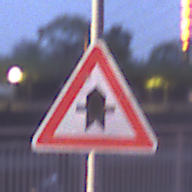
Verkehrszeichen: Vorfahrt
Umgebung: Outdoor, Urban
Tageszeit: Night
Wetter: PartlyCloudy
Licht: Artificial
Jahreszeit: NotSpecified
Kontrast: HighContrast